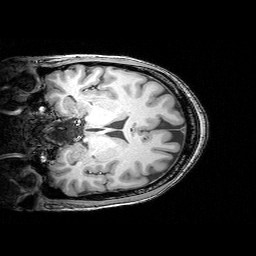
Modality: T1w
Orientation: coronal